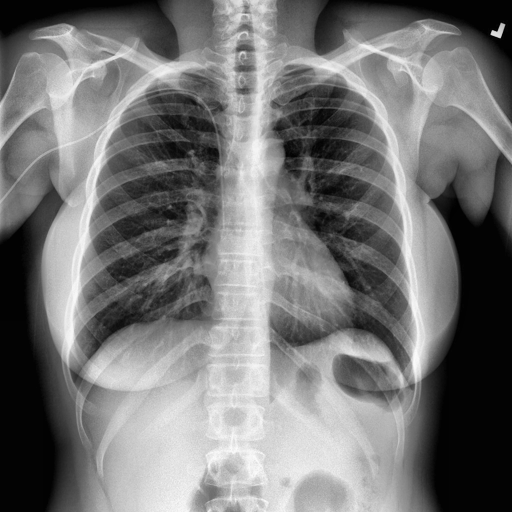
Finding: NORMAL